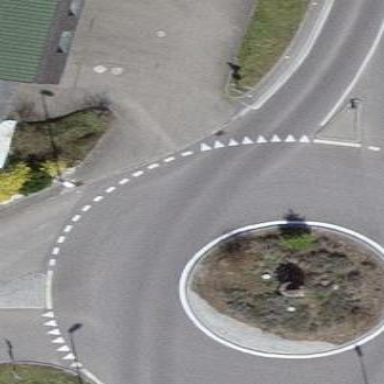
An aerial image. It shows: Asphalt road that is secondary route leading to roundabout.